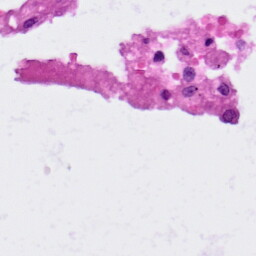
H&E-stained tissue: Lung